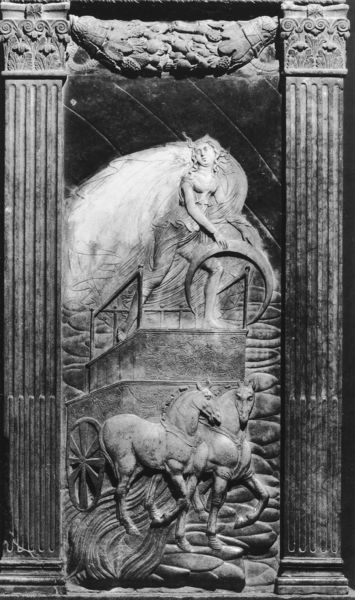
Titel: Luna in der Cappella dei Pianeti
Künstler: Agostino di Duccio
Standort: Rimini, Tempio Malatestiano (EU - I - Emilia-Romagna)
Schlagwörter: frau, säulen, gewand, pferde, relief, bein, pilaster, rad, wagen, mond, mondsichel, relieff